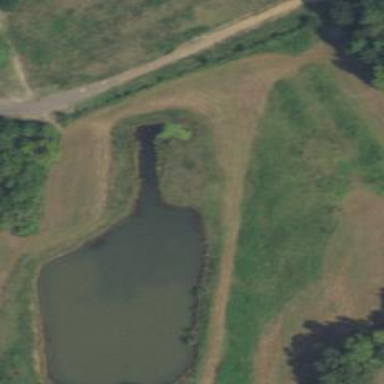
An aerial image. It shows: Pond with natural water.